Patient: sex F, age 68
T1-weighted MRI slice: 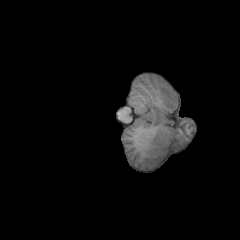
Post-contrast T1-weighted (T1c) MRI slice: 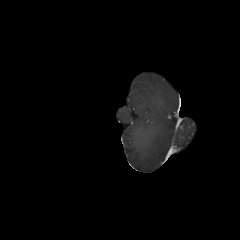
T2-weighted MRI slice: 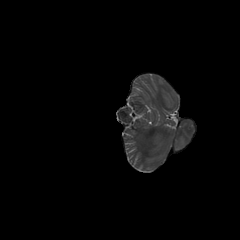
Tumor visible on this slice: yes
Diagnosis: Glioblastoma, IDH-wildtype
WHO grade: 4